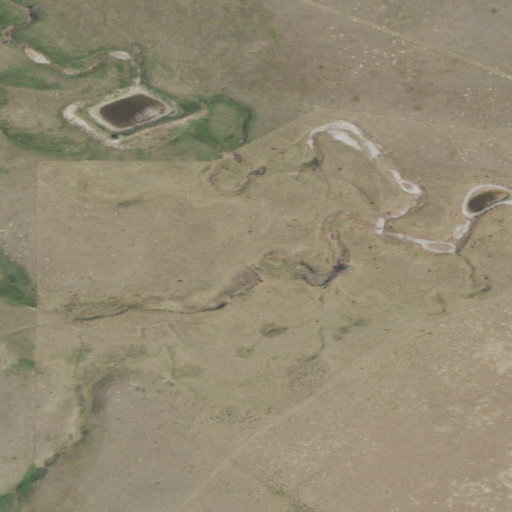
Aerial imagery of valley in Montana named South Fork Traux Coulee containing shrub, cultivated crops, grassland, woody wetlands, and herbaceous wetlands